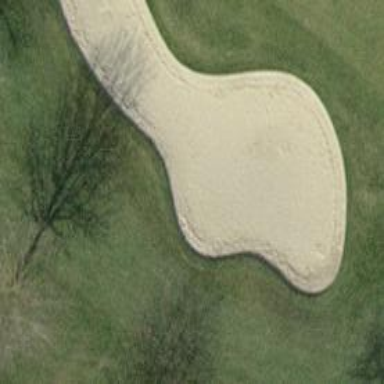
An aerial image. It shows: Golf bunker.